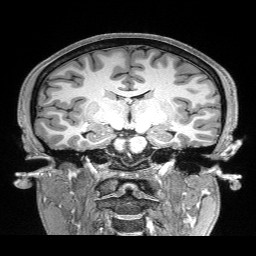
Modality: T1w
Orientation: sagittal